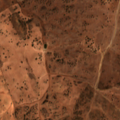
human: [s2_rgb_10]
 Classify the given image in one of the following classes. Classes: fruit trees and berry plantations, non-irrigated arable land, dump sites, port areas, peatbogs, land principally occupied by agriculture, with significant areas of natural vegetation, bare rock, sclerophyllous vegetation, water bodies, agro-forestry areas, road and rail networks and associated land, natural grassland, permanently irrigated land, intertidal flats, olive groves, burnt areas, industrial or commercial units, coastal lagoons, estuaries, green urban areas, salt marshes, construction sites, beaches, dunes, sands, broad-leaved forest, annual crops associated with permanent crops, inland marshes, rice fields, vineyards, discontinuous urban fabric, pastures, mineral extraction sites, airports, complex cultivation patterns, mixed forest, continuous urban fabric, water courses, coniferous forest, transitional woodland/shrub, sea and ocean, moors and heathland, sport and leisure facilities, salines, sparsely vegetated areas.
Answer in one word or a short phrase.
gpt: non-irrigated arable land, pastures, complex cultivation patterns, agro-forestry areas, sclerophyllous vegetation